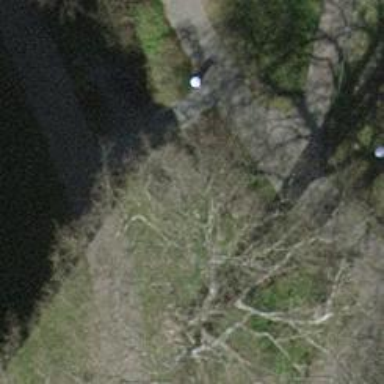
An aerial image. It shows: Bench for seating.